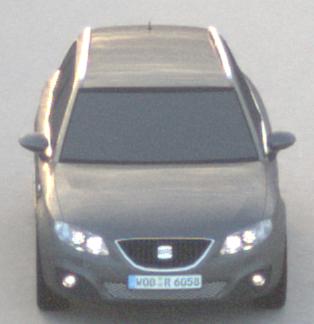
Make: SEAT
Model: Exeo ST 1.6
Detailed model: Exeo (3R) ST
Model produced from: 2010/05
Model produced until: 2010/08
Doors: 5
Color: gray
Road condition: dry road
Daytime: sunrise or sunset
Contrast: low contrast